Current action and preconditions to check: path_clear

Your task: For each precondition in the list above, predict whether it will hold at this action.

Consider the current scene as observed from the mobile robot's camera, and analyze the predicted future states of all dynamic agents (e.g., people, animals, vehicles, or any moving entities) within the NEXT SECOND.

IMPORTANT: Only answer "very likely" if you are absolutely certain—based on strong, clear evidence—that a dynamic agent will violate the precondition in the predicted future state. Do NOT answer "very likely" for unlikely, ambiguous, or low-probability risks.

Ask yourself for each precondition: Is there a high probability, with clear and convincing evidence, that the predicted future states of any dynamic agent will interfere with the predicted future state of the currently executing action within the NEXT SECOND, causing that precondition to fail?

Assess the risk level based on these predictions. Use "likely" or "very likely" if motions create a clear risk of interference.

Use "neutral" or "improbable" if agents are nearby but their predicted paths are clearly diverging or non-conflicting.

Failure Risk Categories: "very improbable", "improbable", "neutral", "likely", "very likely"

Answer Format: Output ONLY the probability_of_failure value from these categories: "very improbable", "improbable", "neutral", "likely", "very likely"

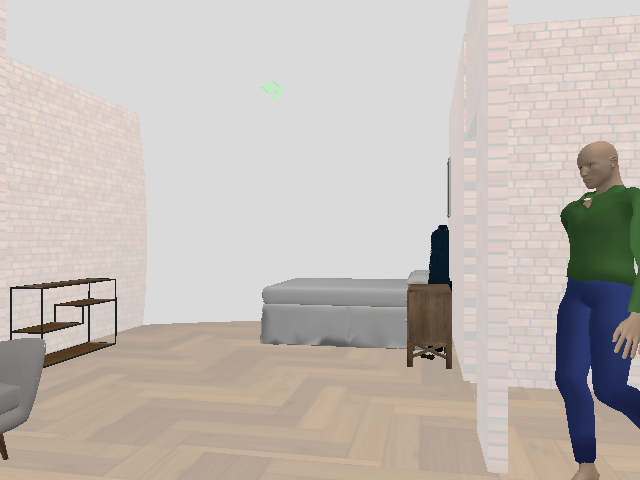

Answer: neutral